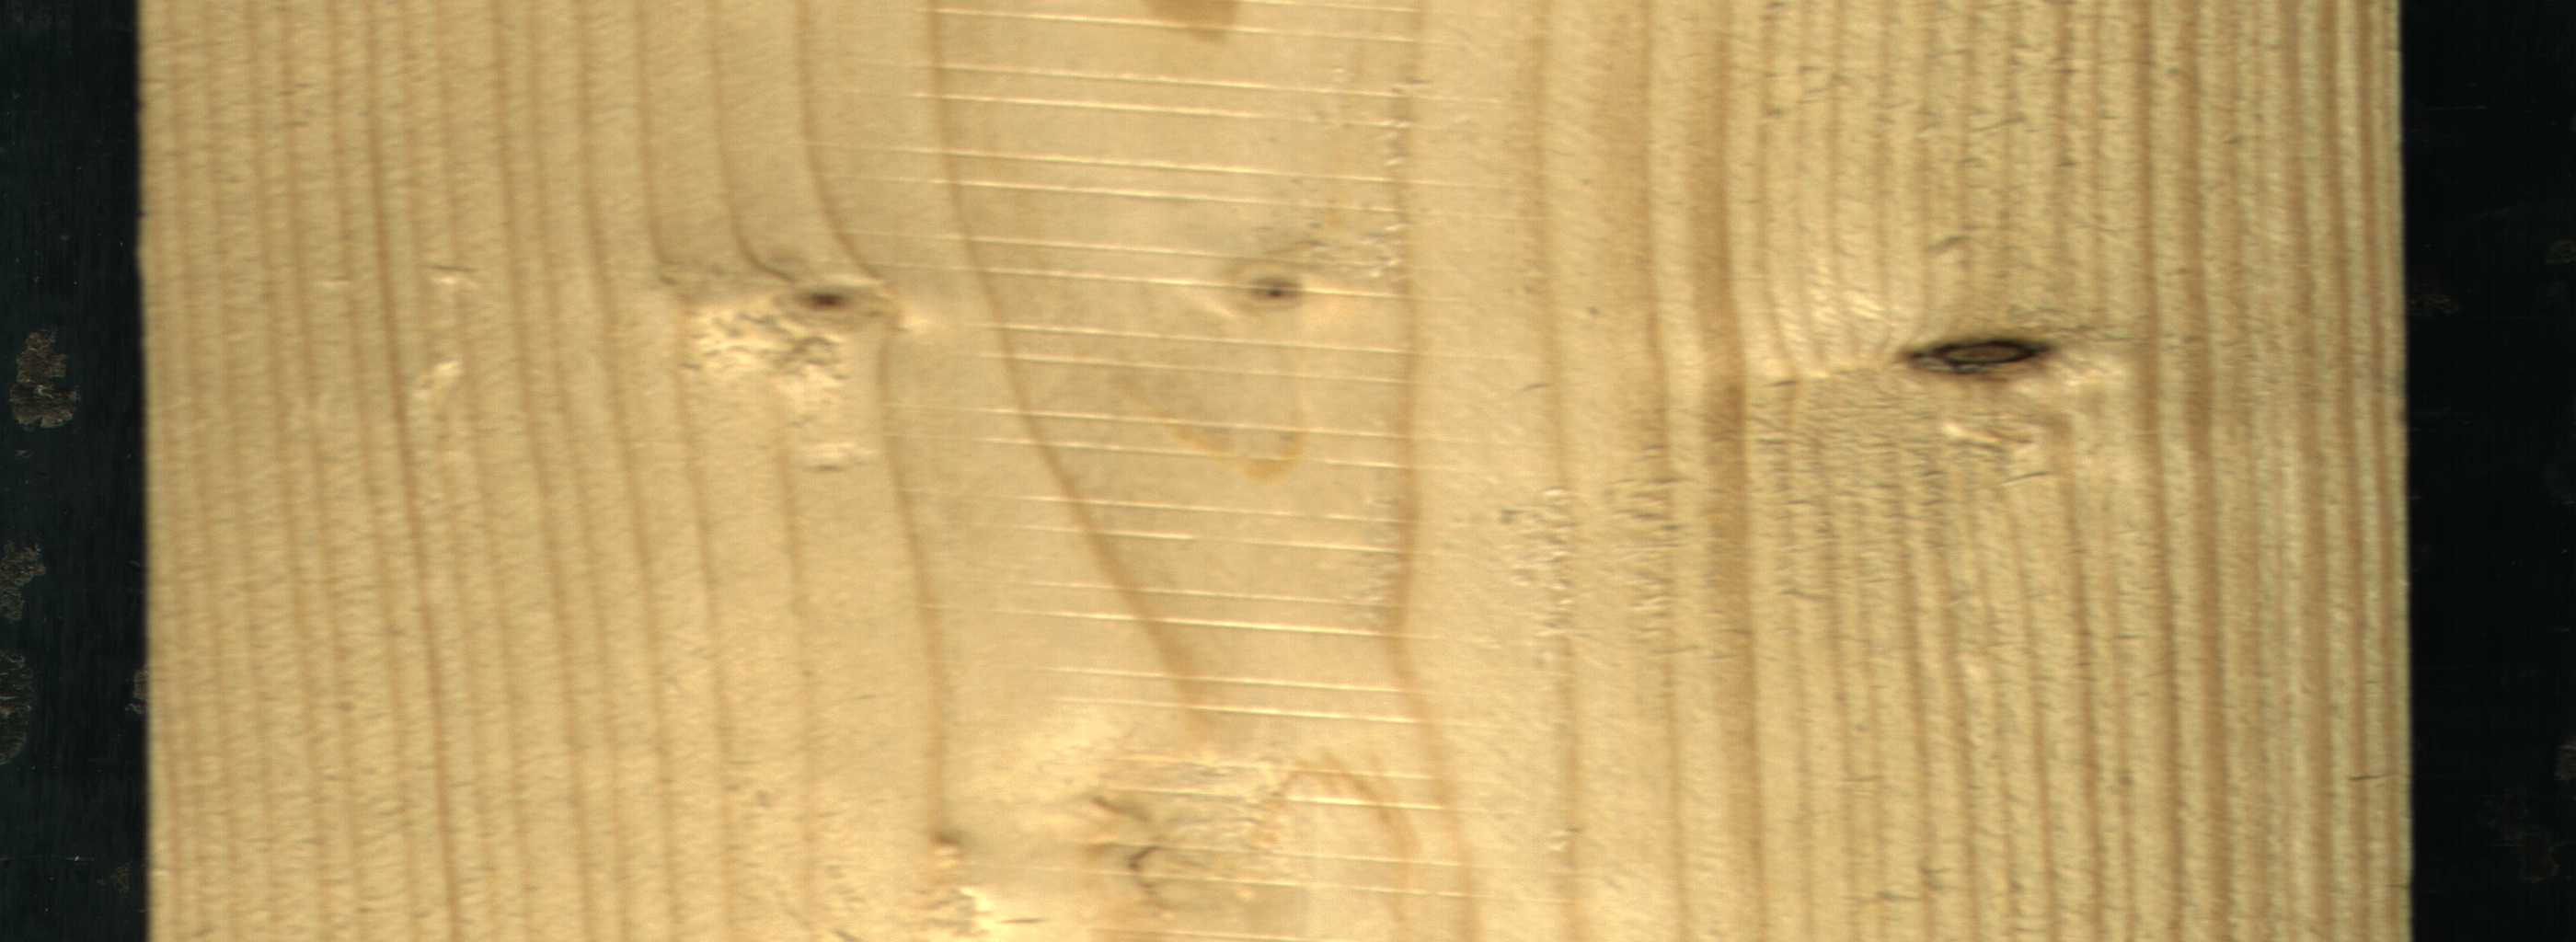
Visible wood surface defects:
Dead_Knot
Live_Knot
Live_Knot